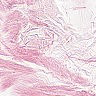
Metastatic tissue present: no